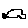
Label: car